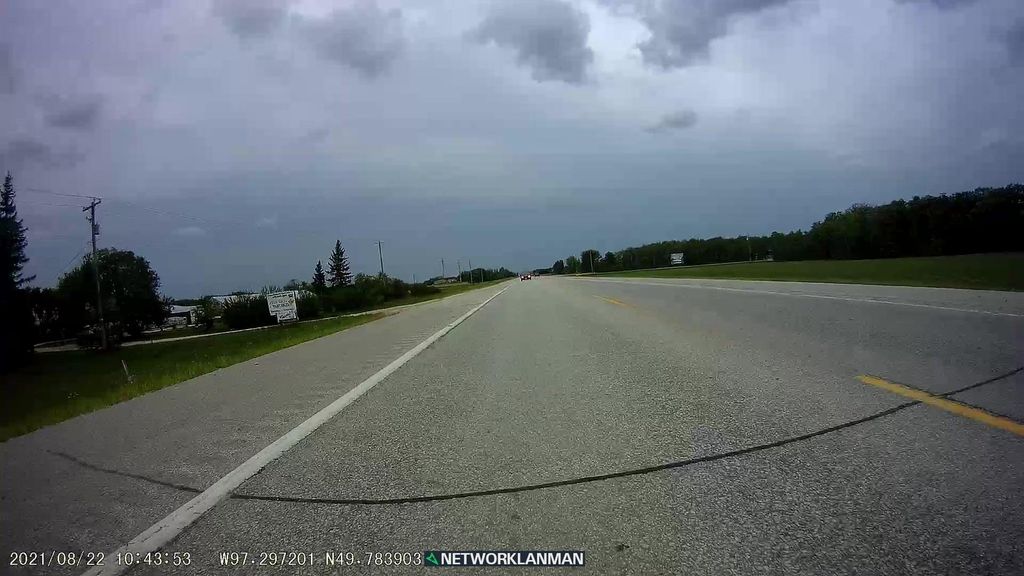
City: winnipeg